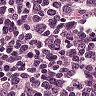
Metastatic tissue present: no